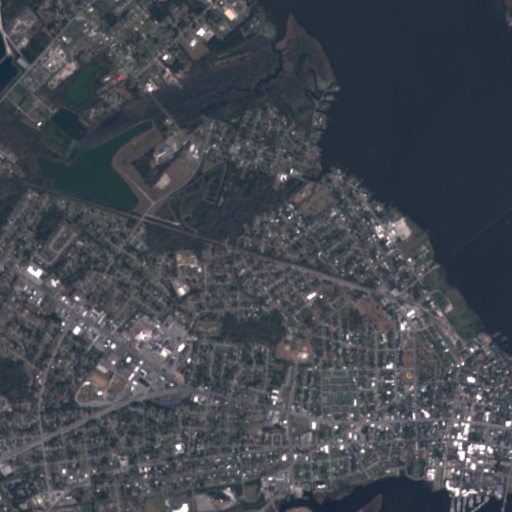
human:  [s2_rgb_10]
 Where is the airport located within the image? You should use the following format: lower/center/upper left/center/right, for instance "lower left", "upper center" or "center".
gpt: The airport is located in the center of the image.
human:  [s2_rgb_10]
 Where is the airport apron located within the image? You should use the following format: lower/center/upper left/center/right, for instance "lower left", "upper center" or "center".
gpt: The airport apron is located in the center of the image.
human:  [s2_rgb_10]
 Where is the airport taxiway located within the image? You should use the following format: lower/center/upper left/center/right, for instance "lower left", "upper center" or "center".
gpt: The airport taxiway is located in the center of the image.
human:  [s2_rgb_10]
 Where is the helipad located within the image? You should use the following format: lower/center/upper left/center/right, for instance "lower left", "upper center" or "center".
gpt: The helipad is located in the center of the image.
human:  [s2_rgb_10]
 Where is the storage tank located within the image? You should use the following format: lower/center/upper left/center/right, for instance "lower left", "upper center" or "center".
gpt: The storage tank is located in the center left of the image.
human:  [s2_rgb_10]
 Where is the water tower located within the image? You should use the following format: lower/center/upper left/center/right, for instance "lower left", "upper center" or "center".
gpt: The water tower is located in the lower right of the image.
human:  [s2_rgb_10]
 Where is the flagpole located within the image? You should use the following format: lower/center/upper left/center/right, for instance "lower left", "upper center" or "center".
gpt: The flagpole is located in the center of the image.
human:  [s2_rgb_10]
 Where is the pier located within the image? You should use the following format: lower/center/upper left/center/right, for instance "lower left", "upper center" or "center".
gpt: The pier is located in the lower right of the image.
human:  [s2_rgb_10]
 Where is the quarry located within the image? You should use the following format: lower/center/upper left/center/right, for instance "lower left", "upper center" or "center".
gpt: There is no quarry in the image.